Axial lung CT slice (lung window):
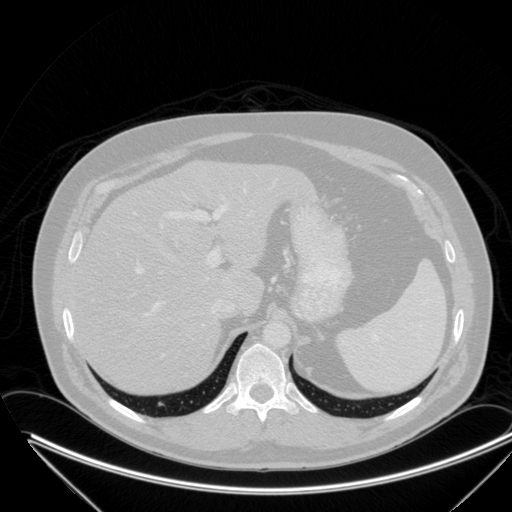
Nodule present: no